Question: I have the following logic code for my Game of Life application in Java. I have the problem that the rules do not act like the default Conway's Game of Life rules. I have read up on them on <URL>, and they are the following;
- - - -
I have attempted to duplicate these rules in the following code, but it acts unlike the normal Conway' Game of Life;
'''
int surroundingLife = 0;
if (lifeMap[cX+1][cY]) { //Right
surroundingLife++;
}
if (lifeMap[cX-1][cY]) { // Left
surroundingLife++;
}
if (lifeMap[cX][cY+1]) { // Above
surroundingLife++;
}
if (lifeMap[cX][cY-1]) { // Below
surroundingLife++;
}
if (lifeMap[cX-1][cY-1]) { // Bottom left
surroundingLife++;
}
if (lifeMap[cX+1][cY+1]) { // Top Right
surroundingLife++;
}
if (lifeMap[cX-1][cY+1]) { // Some other corner (I don't know which one)
surroundingLife++;
}
if (lifeMap[cX+1][cY-1]) { // Yet another corner (I don't know which one)
surroundingLife++;
}
if (running) {
// Logic for life
if (surroundingLife < 2 && lifeMap[cX][cY]) {// Rule 1. Any live cell with fewer than two live neighbours dies, as if caused by under-population.
lifeMap[cX][cY] = false;
} else if (surroundingLife == 2 && lifeMap[cX][cY]) { // Rule 2. Any live cell with two or three live neighbours lives on to the next generation.
lifeMap[cX][cY] = true;
} else if (surroundingLife == 3 && lifeMap[cX][cY]) { // Rule 3. Same as above
lifeMap[cX][cY] = true;
} else if (surroundingLife > 3 && lifeMap[cX][cY]) { // Rule 4. Any live cell with more than three live neighbours dies, as if by overcrowding.
lifeMap[cX][cY] = false;
} else if (surroundingLife == 3 && !lifeMap[cX][cY]) { // Any dead cell with exactly three live neighbours becomes a live cell, as if by reproduction.
lifeMap[cX][cY] = true;
}
}
'''
This is how it looks after running a couple of generations;

It reminds me of the 'maze' ruleset, which is odd.
I don't believe there is a fault with my surroundingLife calculator, as it returns 8 when entities have 8 others surrounding them. Is the problem due to me looping through Y then X?
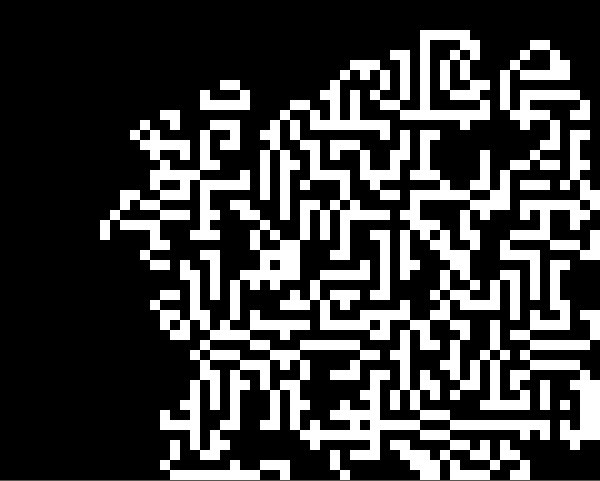
Answer: The problem is that you are modifying the grid in the same pass as you are evaluating what needs to change. Each time you change a cell, you are affecting the outcome of all future tests in the same pass that border that cell.
You need to make a of the grid. Always test (read) from that copy, and apply changes (write) to the original.